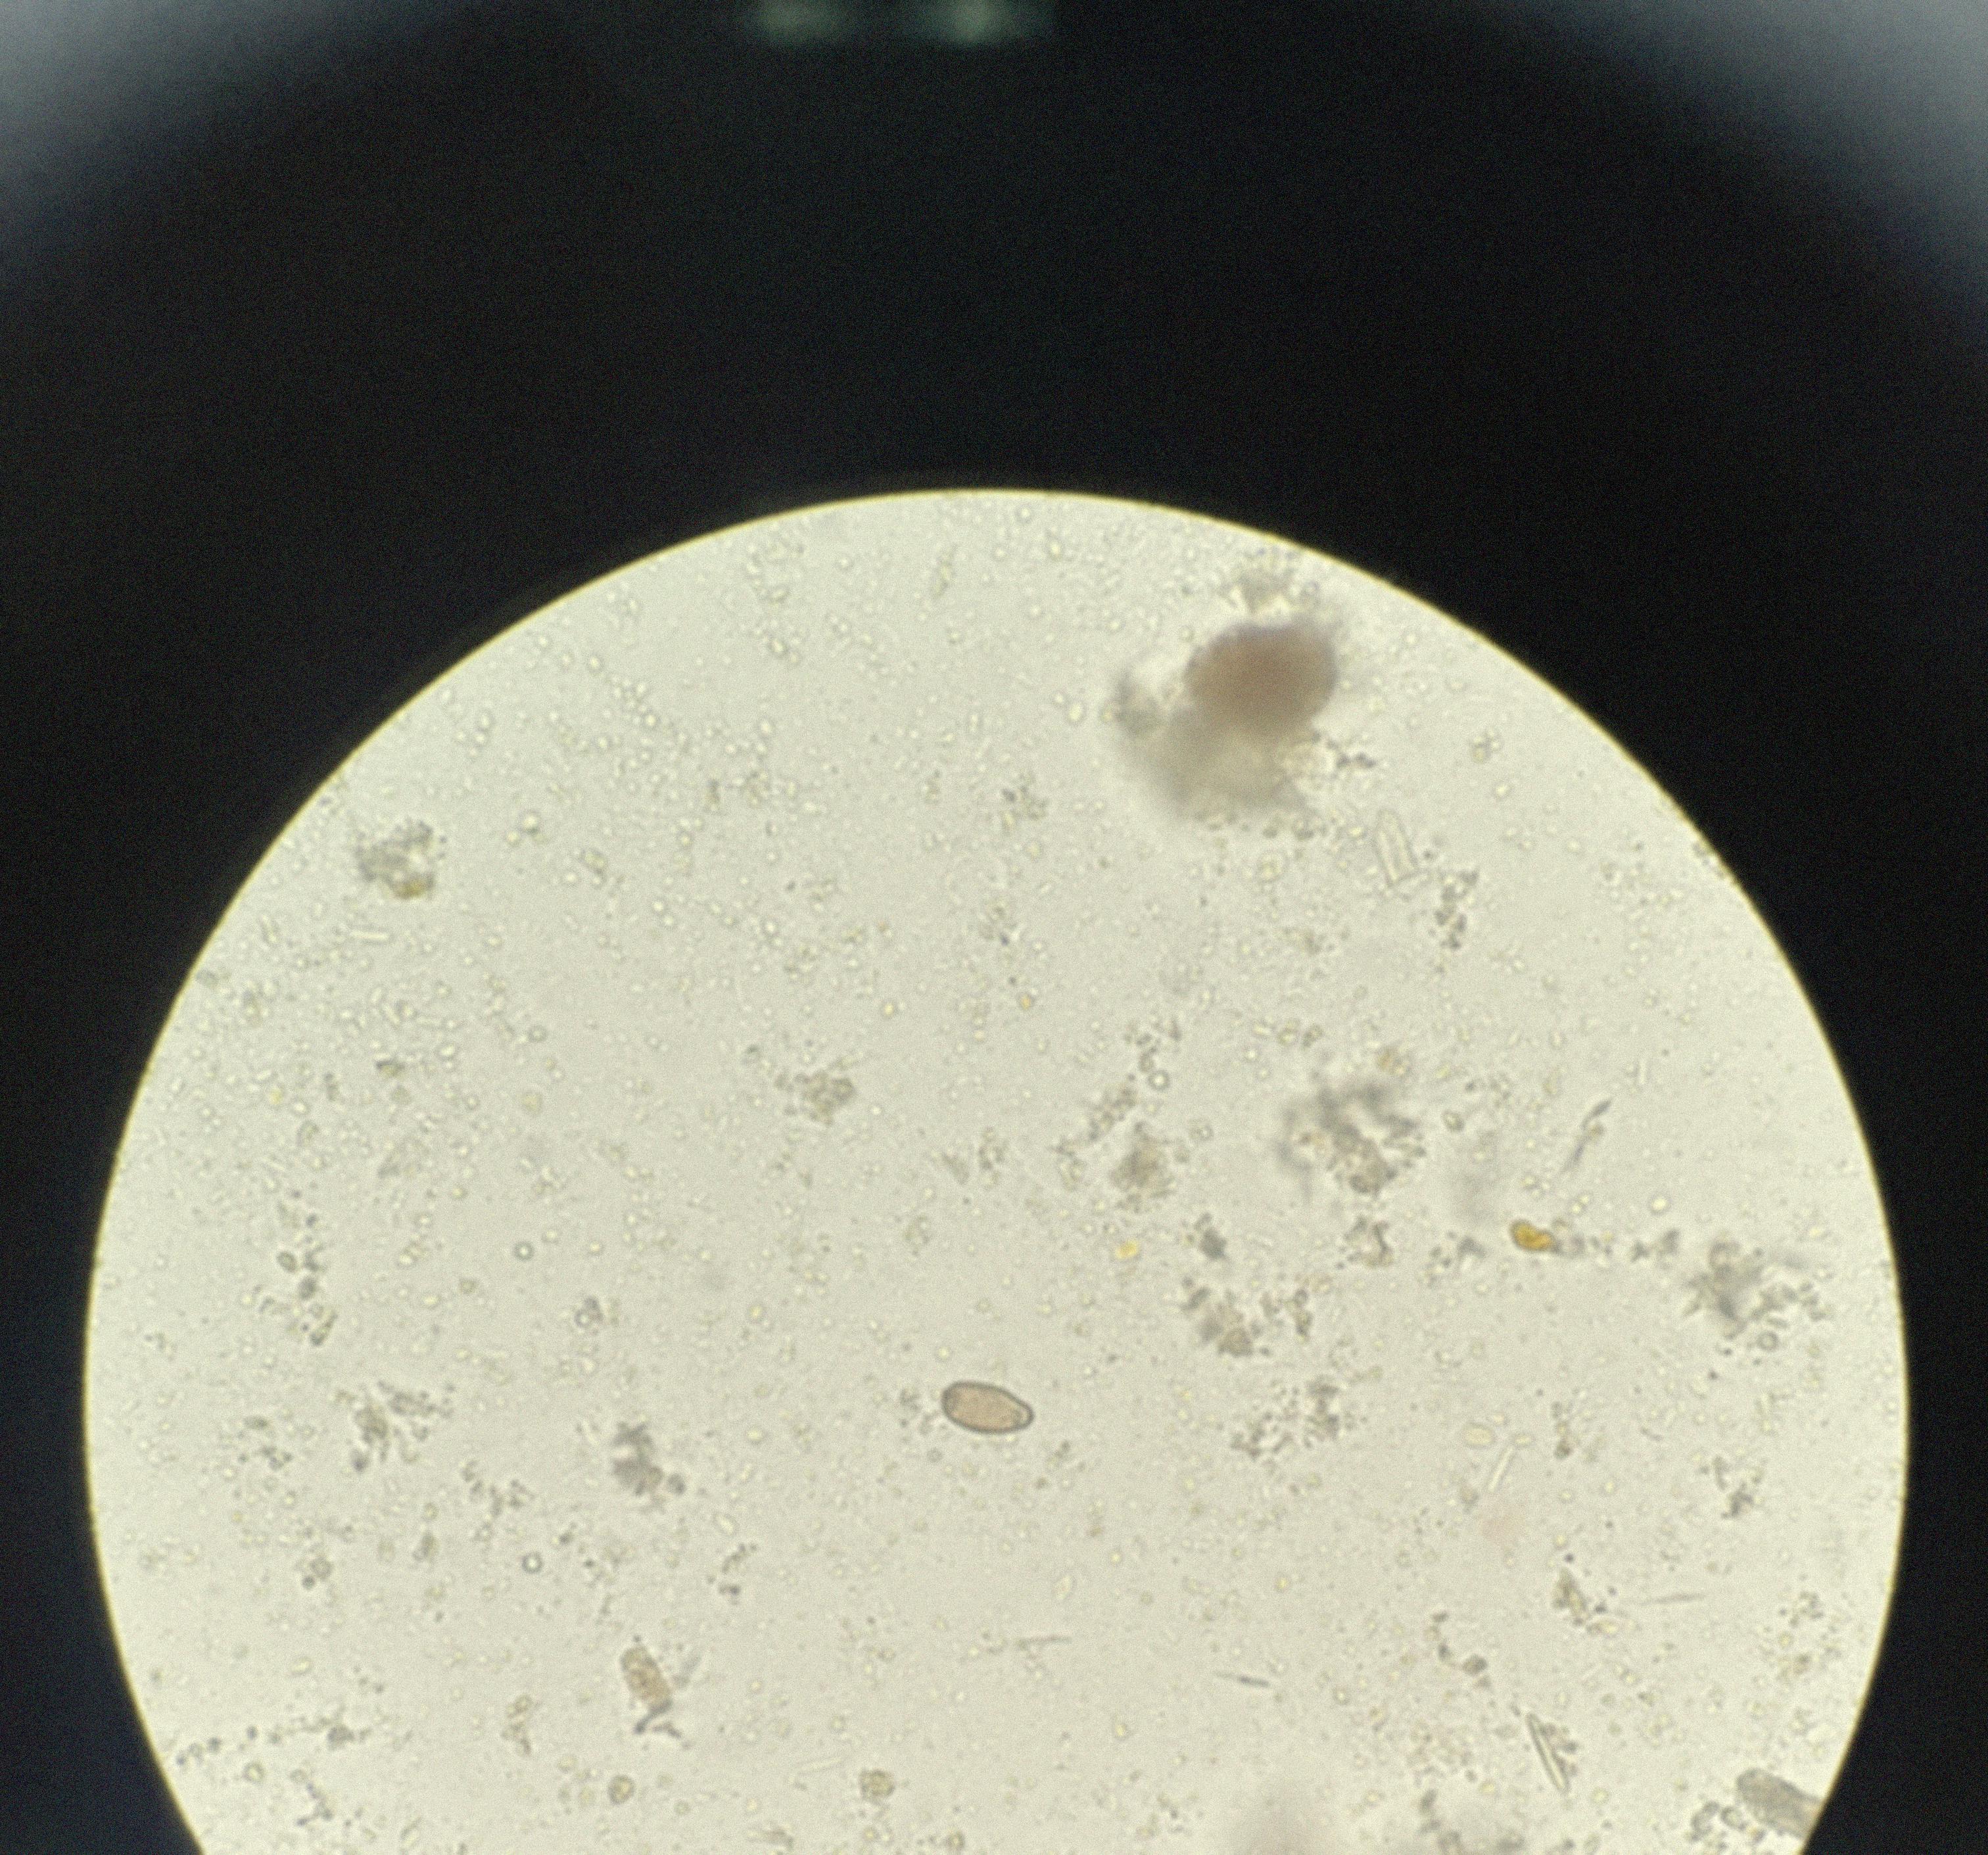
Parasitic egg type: Opisthorchis viverrine